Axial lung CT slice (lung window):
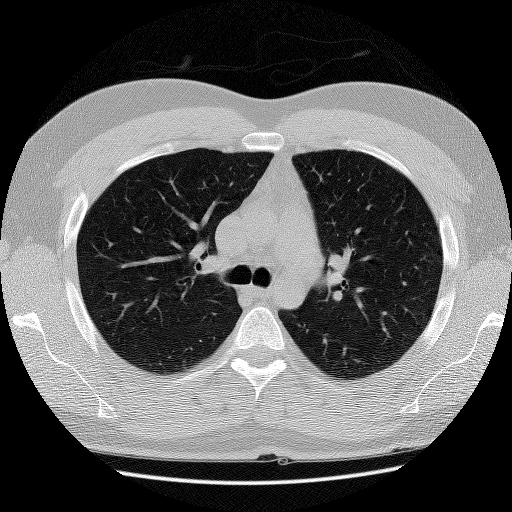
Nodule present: no